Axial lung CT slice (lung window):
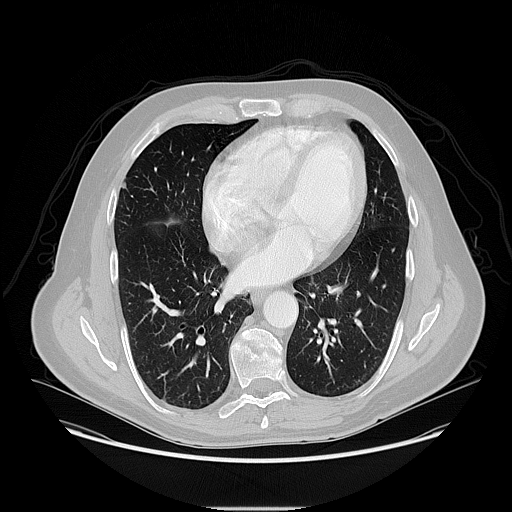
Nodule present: yes
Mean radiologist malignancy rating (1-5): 2